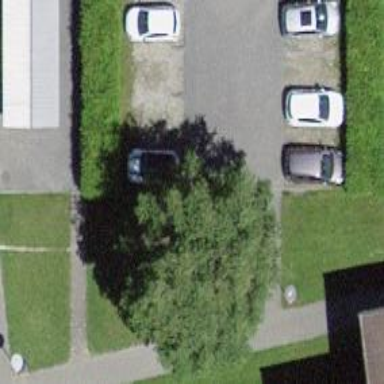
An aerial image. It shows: Road serving as parking aisle.